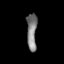
Tissue: prostate
Cell type: Epithelial cells
Senescence score: 0.3338
Nuclear area (px): 364
Mean DAPI intensity: 127.277